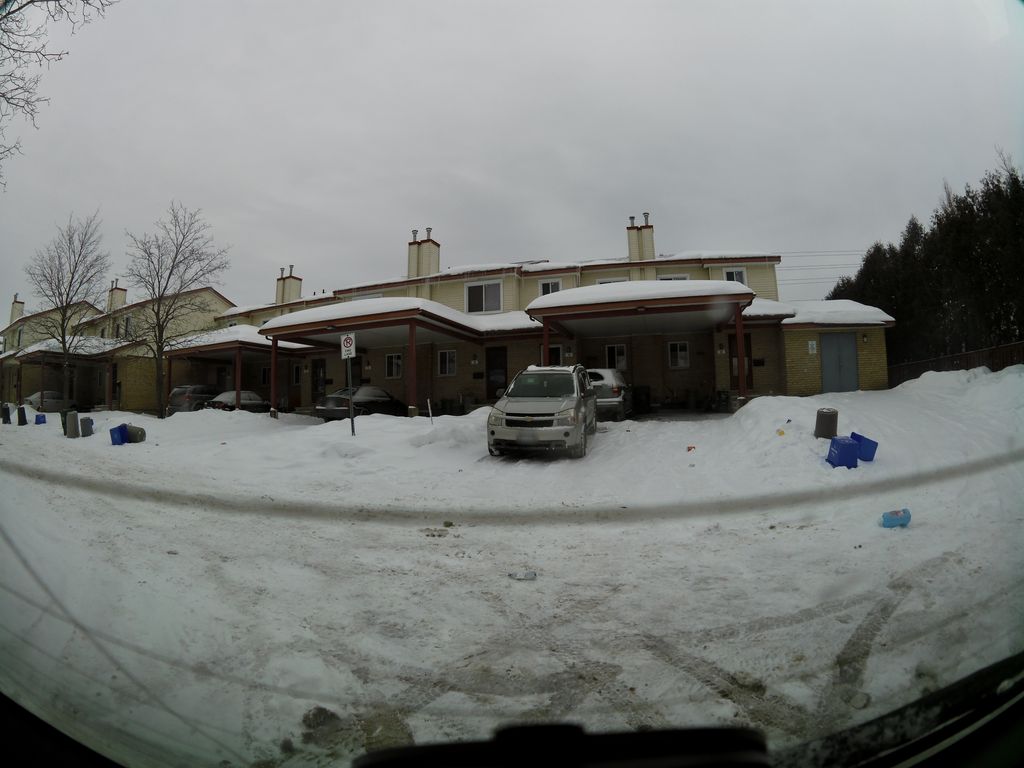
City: ottawa-gatineau